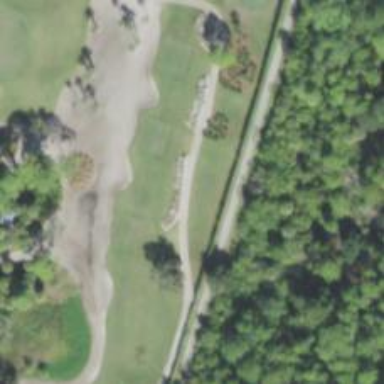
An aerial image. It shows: Path for both road and golf.